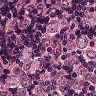
Metastatic tissue present: yes